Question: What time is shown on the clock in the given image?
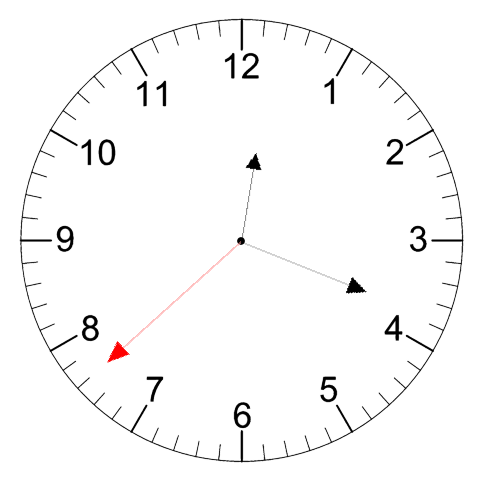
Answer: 12:18:38